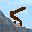
Label: 5